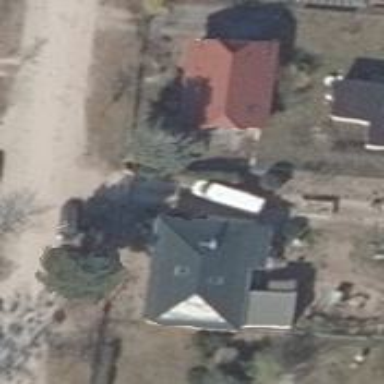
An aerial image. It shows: Driveway.